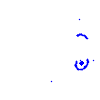
Particle: electron